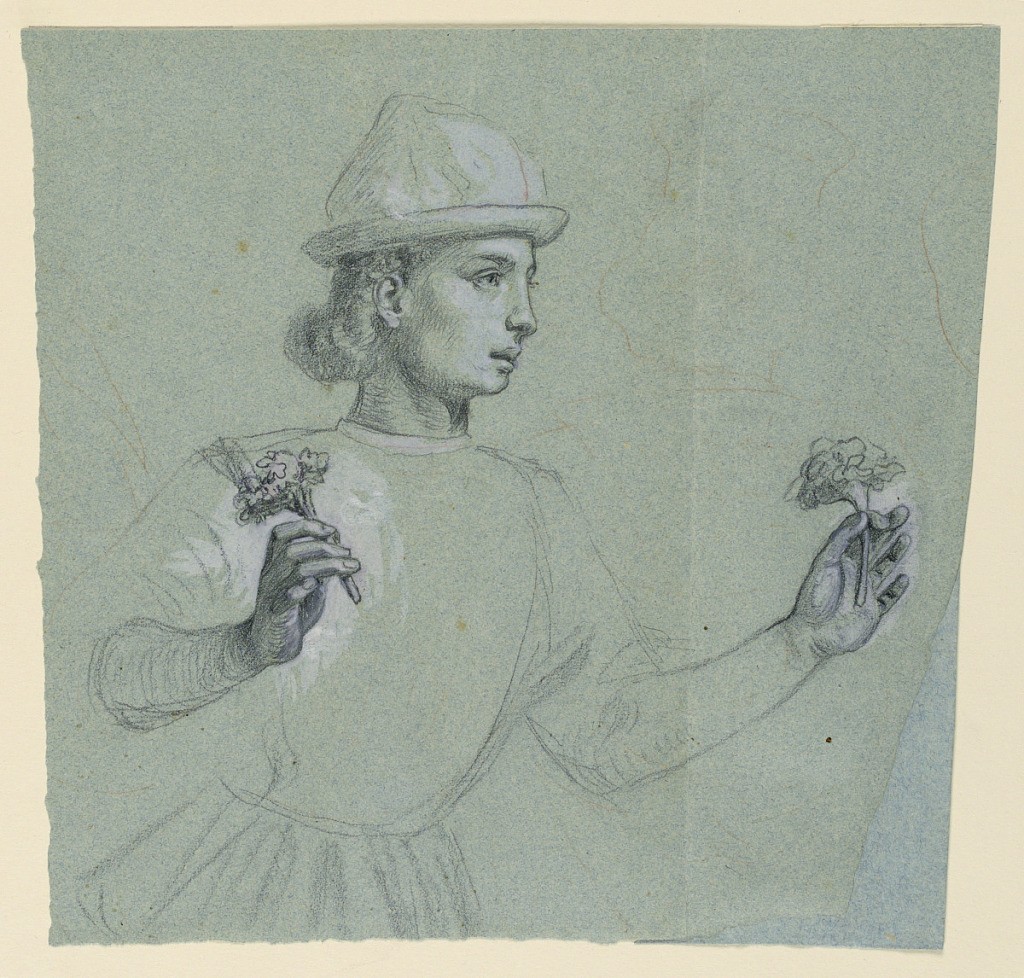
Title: Study for "Wedding Procession"
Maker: Elihu Vedder, American, 1836 – 1923
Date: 1872–1875
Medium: Pastel crayon on paper
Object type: Drawing
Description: Full-length sketch of male figure in costume holding flowers.